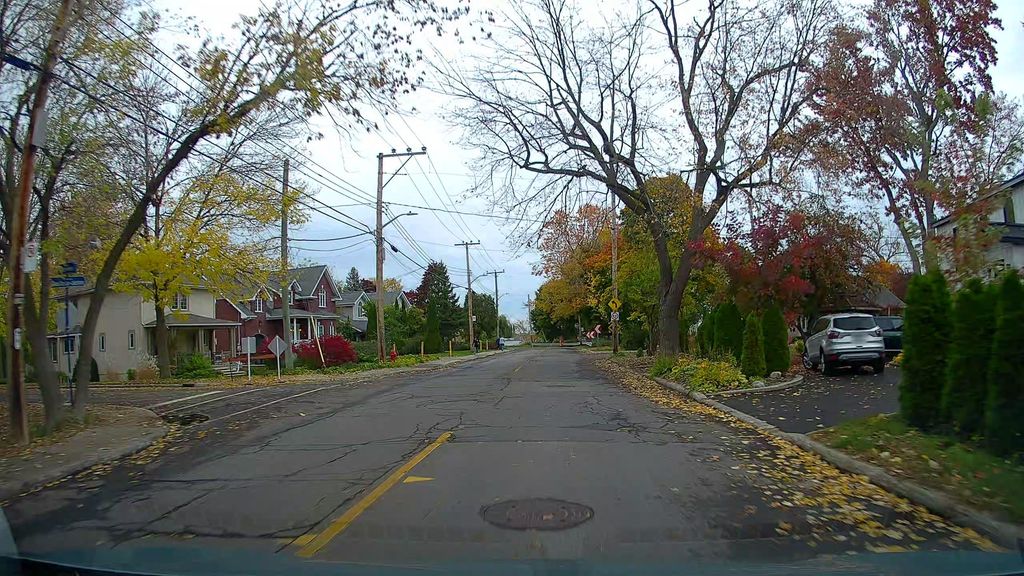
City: montreal